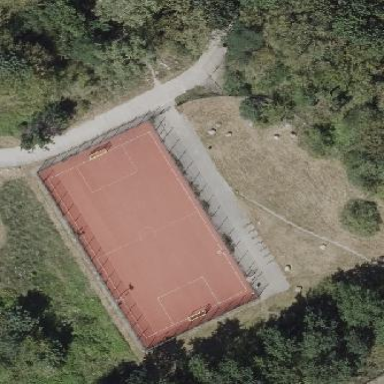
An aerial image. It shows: Clay soccer pitch for leisure sports.